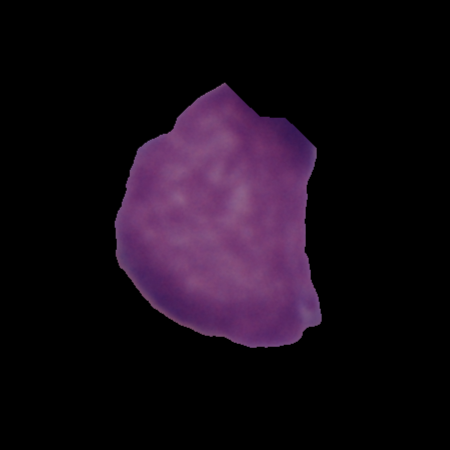
Label: cancer